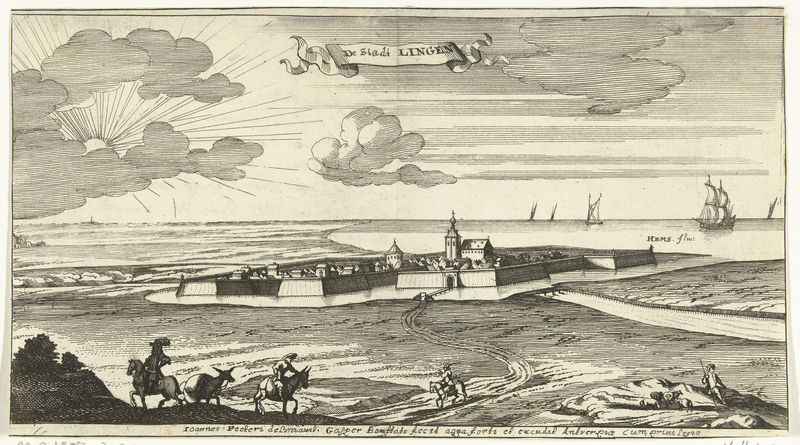
Titel: Gezicht op Lingen
Künstler: Gaspar Bouttats
Standort: Amsterdam
Institution: Rijksmuseum
Schlagwörter: church, men, people, white, black, figures, gray, old, wall, yellow, print, cloud, clouds, horses, man, sky, tree, boat, building, field, lake, landscape, ocean, sand, sea, ship, shore, water, horizon, houses, roof, sun, tower, trees, village, grass, light, river, stream, path, road, drawing, black and white, castle, etching, sketch, cross, beach, boats, sail, flag, bridge, town, outside, city, human, fort, renaissance, walls, buildings, gate, shine, map, harbor, citadel, war, cattle, cow, farmer, horse, stadt, poeple, ships, riding, bull, goat, sheep, dutch, spire, black white, humans, land, sails, tan, shepherd, turm, turret, text, finial, weapon, banner, sign, kirche, copper, mauer, riders, european, donkey, mule, travellers, flemish, horsemen, ride, moat, sailboats, area, rider, merchants, scenery, fortress, cluds, mans, bulding, explorers, dike, mules, litograph, sounds, lingen, walled, towerr, sub, ansicht, pack animal, caslt, banne, port town, scrool, city walls, cityfl